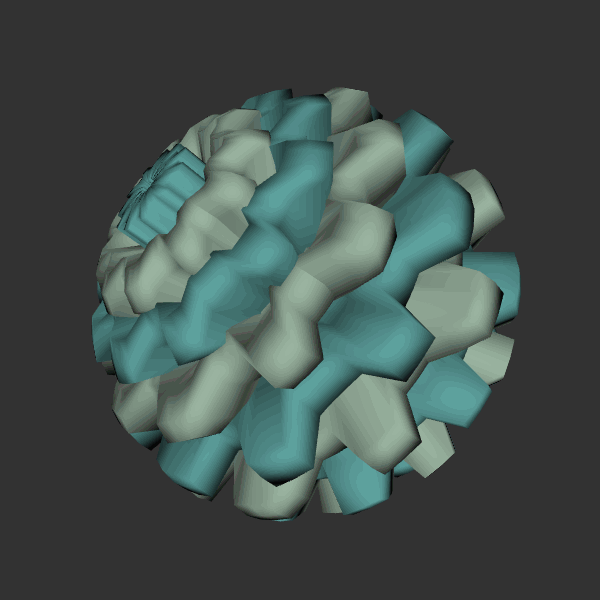
Background: dark